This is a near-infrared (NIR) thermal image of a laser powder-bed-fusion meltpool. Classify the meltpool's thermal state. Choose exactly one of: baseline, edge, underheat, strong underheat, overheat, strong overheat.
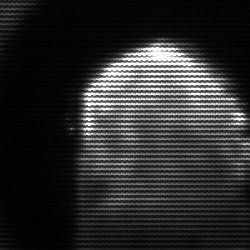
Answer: baseline